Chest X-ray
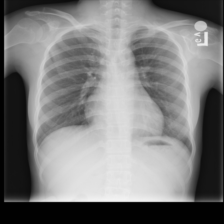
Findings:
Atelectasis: negative
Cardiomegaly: negative
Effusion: negative
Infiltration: negative
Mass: negative
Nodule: negative
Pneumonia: negative
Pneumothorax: negative
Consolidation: negative
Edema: negative
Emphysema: negative
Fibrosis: negative
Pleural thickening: negative
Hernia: negative